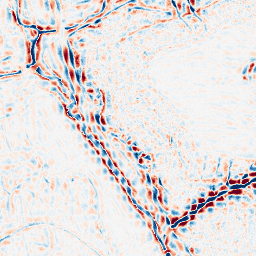
Category: wavelet
Decomposition family: wavelet_biorthogonal
Decomposition parameters: wavelet: bior5.5
level: 3
Upsampling method: quartic
Upsampling parameters: scale: 8
Upsampling scale: 8